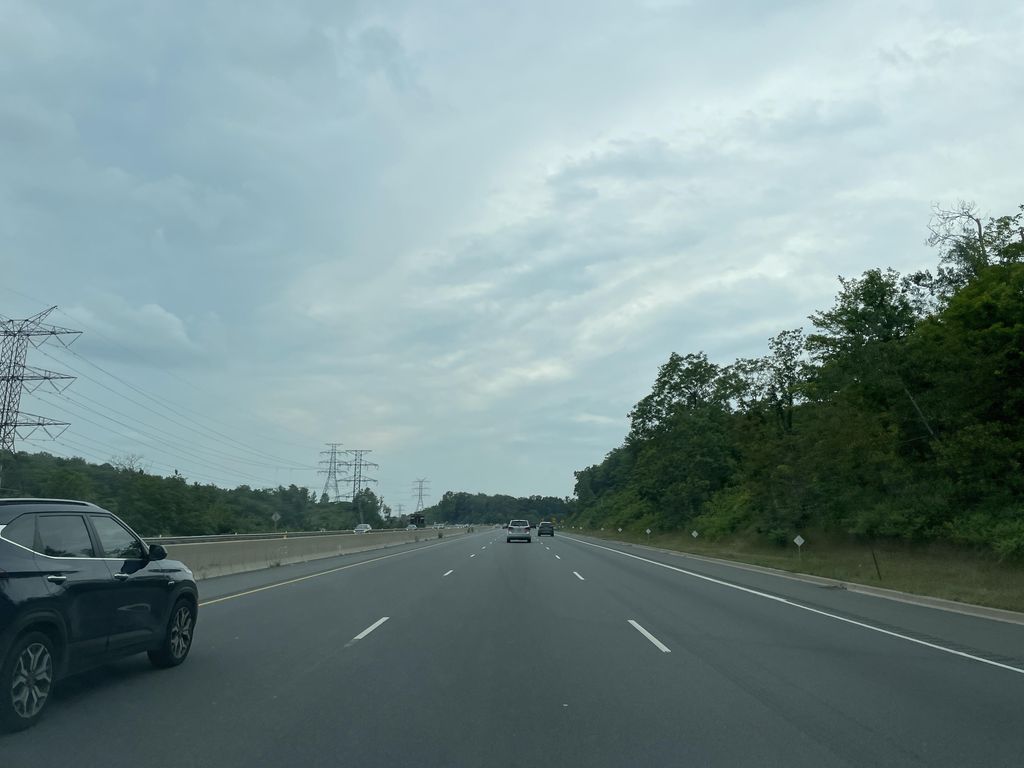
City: hamilton